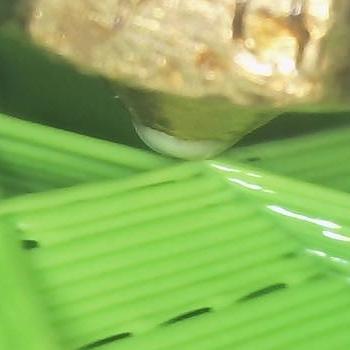
Flow rate: 56%